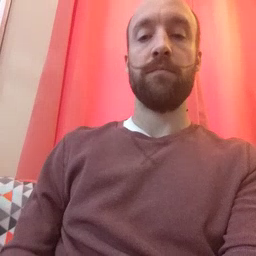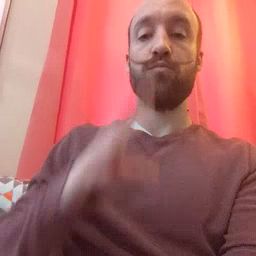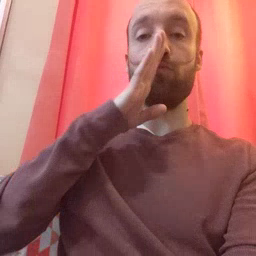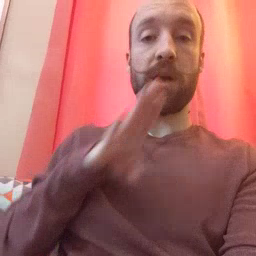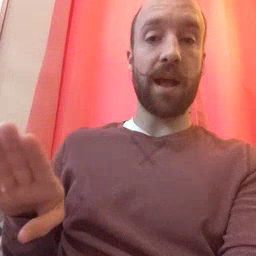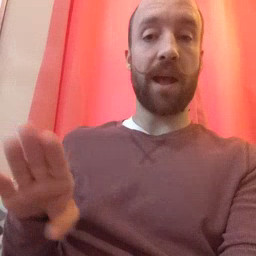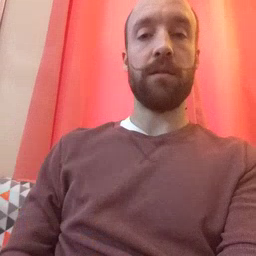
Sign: quiet